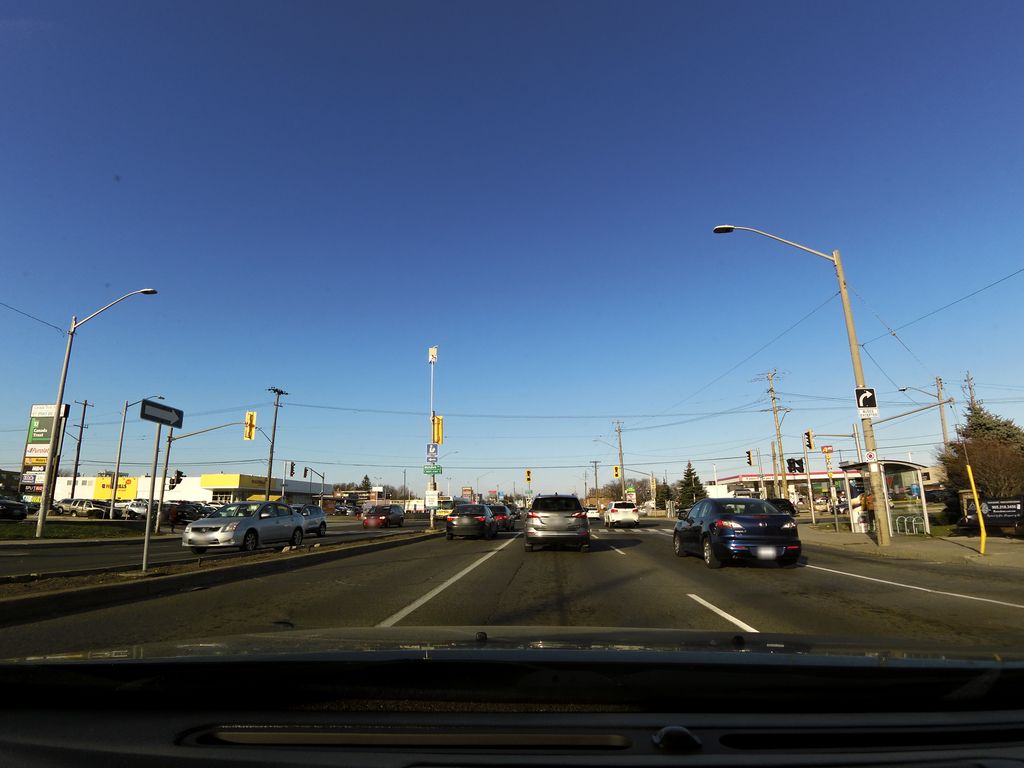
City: hamilton